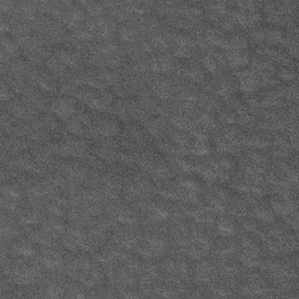
Label: frost